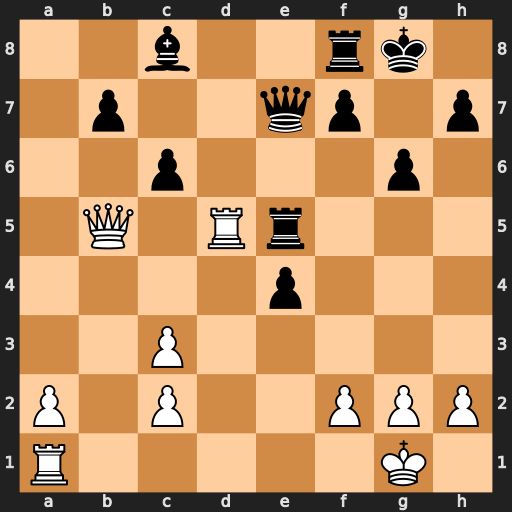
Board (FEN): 2b2rk1/1p2qp1p/2p3p1/1Q1Rr3/4p3/2P5/P1P2PPP/R5K1
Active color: w
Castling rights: -
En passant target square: -
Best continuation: Rxe5 Qd6 Qc5 Qxc5 Rxc5